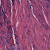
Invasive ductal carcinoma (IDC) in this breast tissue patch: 1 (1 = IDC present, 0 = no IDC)